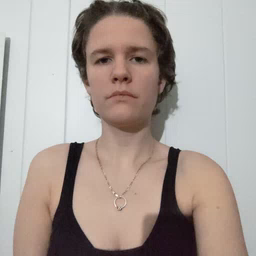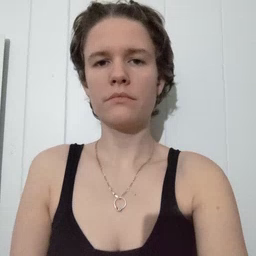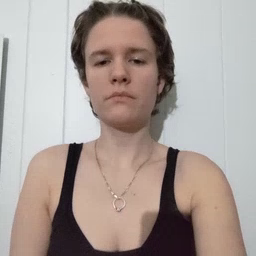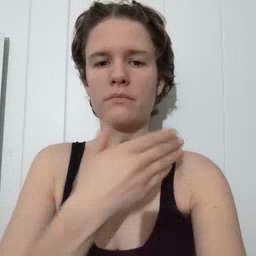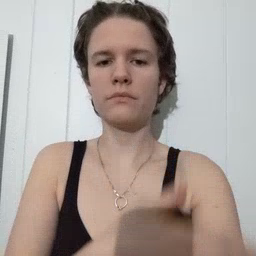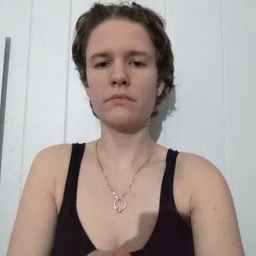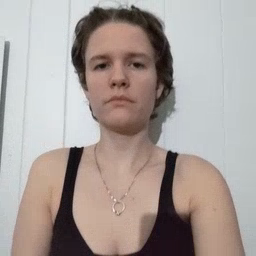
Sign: arm